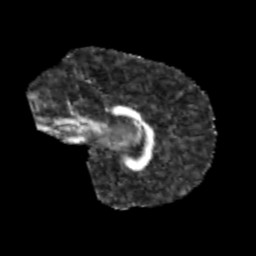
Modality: FA
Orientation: sagittal
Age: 11
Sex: male
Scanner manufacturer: siemens
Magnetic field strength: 3 T
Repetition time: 3.8 s
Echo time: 0.07 s